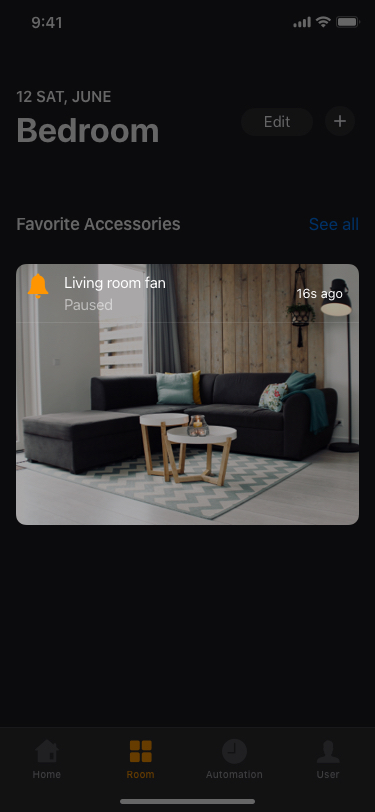
Text in this UI design:
Paused
Living room fan
16s ago